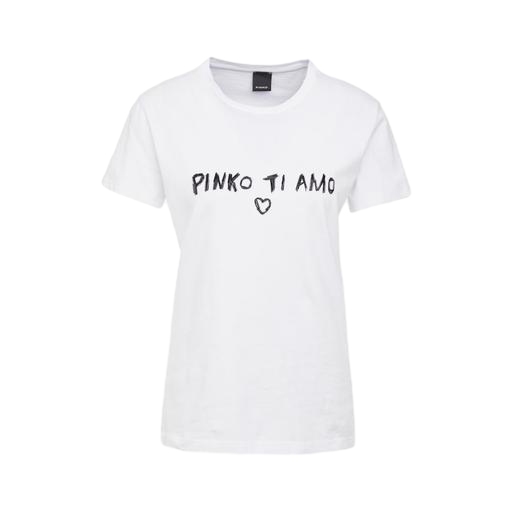
pink ribbon mantra tee, pink pima logo tee, pink graphic t-shirt, white background